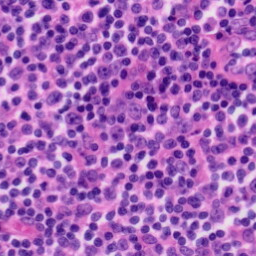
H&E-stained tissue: Tonsil